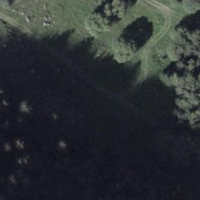
EUNIS habitat code: 41
Species observed at this site:
Euphorbia cyparissias